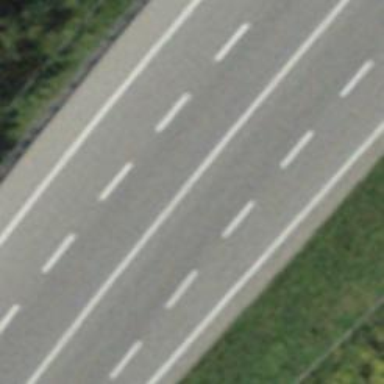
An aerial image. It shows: Asphalt motorway categorized as trunk road.